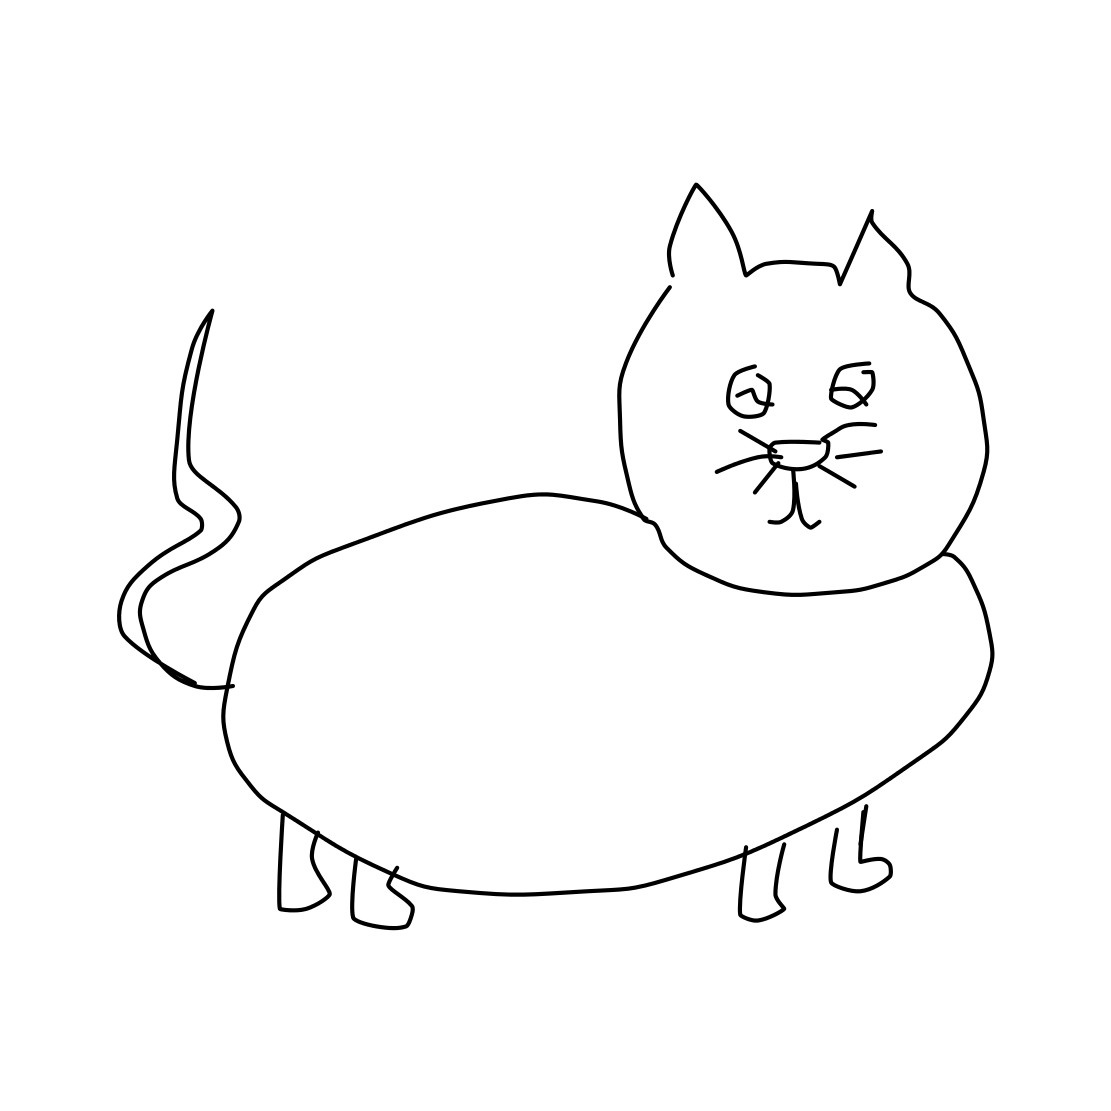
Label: cat